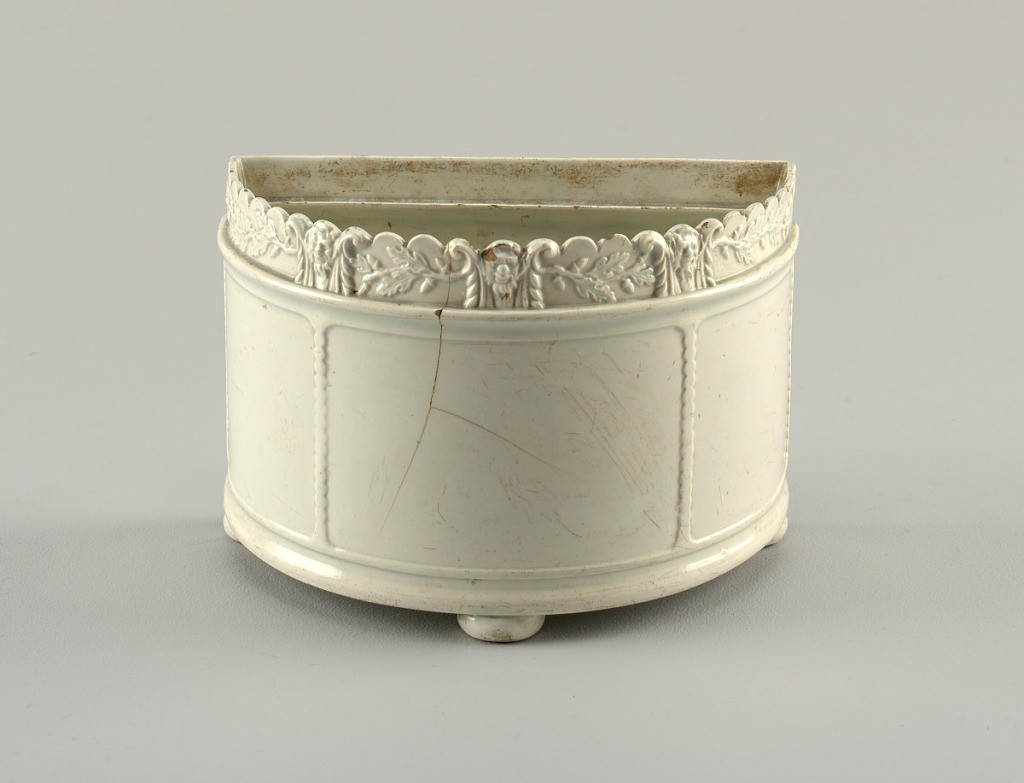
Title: Jardiniere
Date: late 18th century
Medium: Lead-glazed earthenware ("cream ware")
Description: Demilune with flat back and bow front. Three "bun" feet. All white. Front with three rectangular sunken panels ordered at top with a scalloped rim, molded masks and oak motifs. Inside with flange.